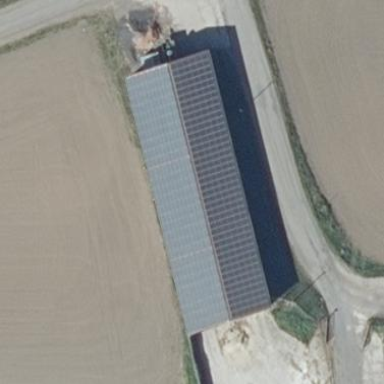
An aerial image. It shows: Building equipped with small solar photovoltaic panel for generating electricity.